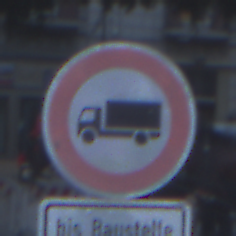
Verkehrszeichen: VerbotFuerKraftfahrzeugeUeberDreiKommaFuenfTonnen
Zusatzzeichen unten: SonstigeFahrzeugePersonengruppenFrei2
Umgebung: Outdoor, Urban
Tageszeit: SunriseSunset
Wetter: PartlyCloudy
Licht: Natural
Jahreszeit: NotSpecified
Kontrast: LowContrast